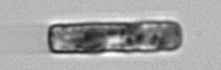
Label: Guinardia_delicatula